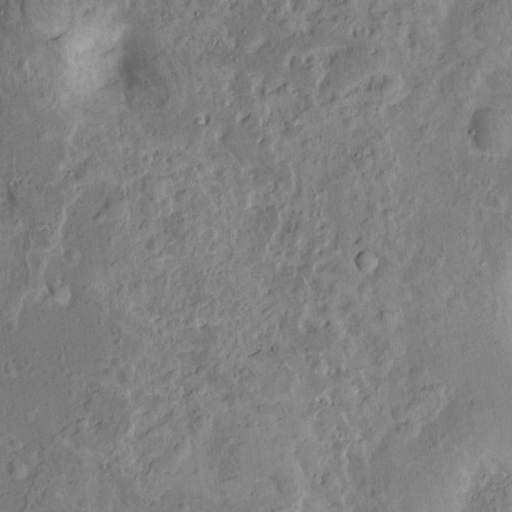
Objects detected: cone, cone, cone